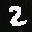
Label: 2